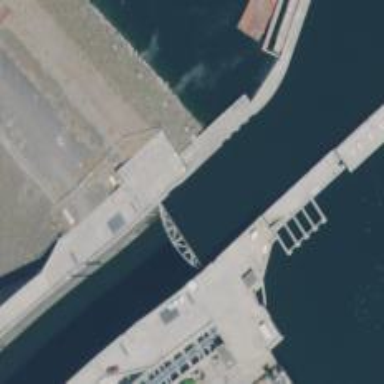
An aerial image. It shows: Lock gate on waterway.